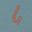
Label: 6